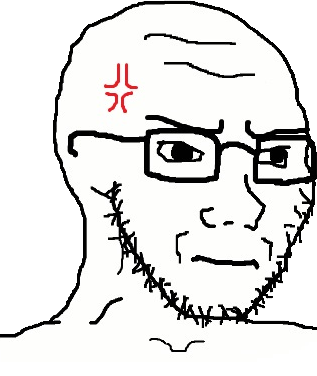
Label: 5_Soyjak